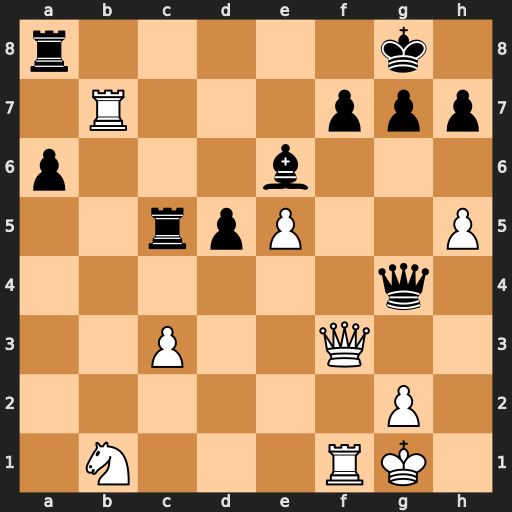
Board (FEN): r5k1/1R3ppp/p3b3/2rpP2P/6q1/2P2Q2/6P1/1N3RK1
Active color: w
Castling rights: -
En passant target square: -
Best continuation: Qxg4 Bxg4 Rfxf7